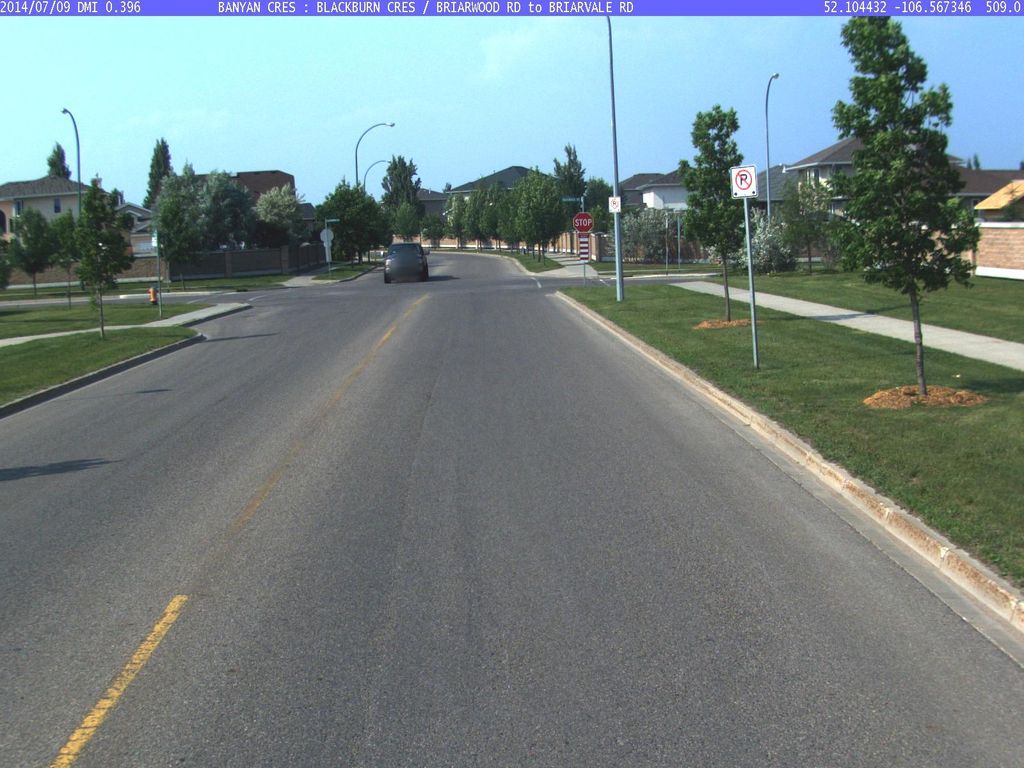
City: saskatoon